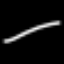
Label: line